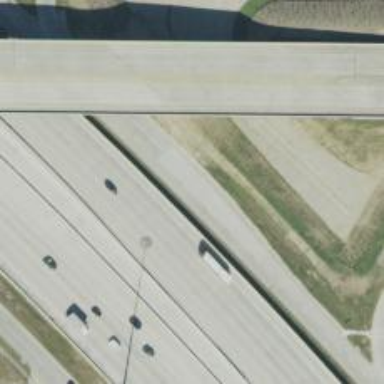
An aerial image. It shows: Secondary road with frontage road.